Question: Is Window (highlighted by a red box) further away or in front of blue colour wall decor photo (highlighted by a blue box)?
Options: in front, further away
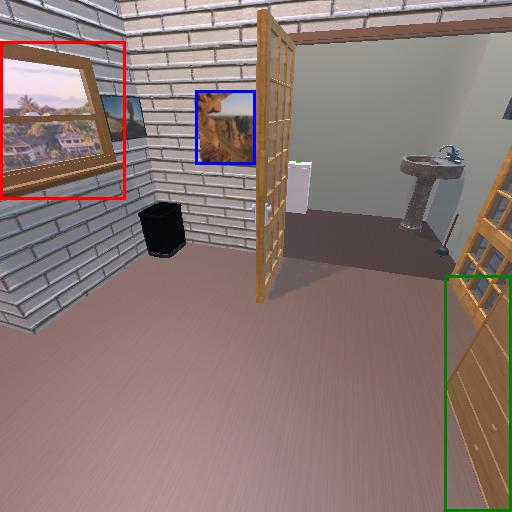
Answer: in front